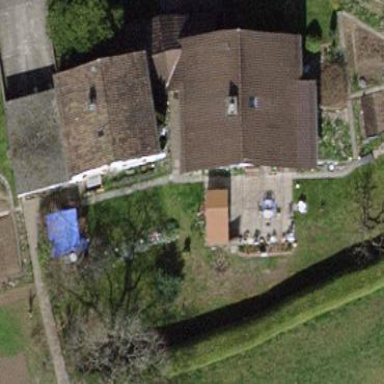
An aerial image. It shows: Semi-detached house with gabled roof.